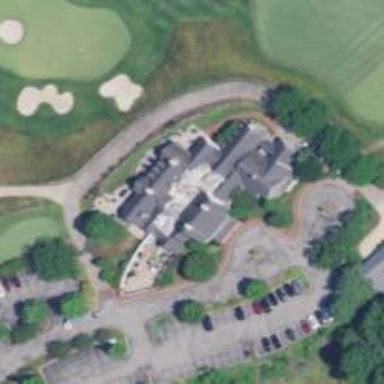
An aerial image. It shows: Golf clubhouse.